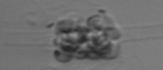
Label: Leptocylindrus_mediterraneus